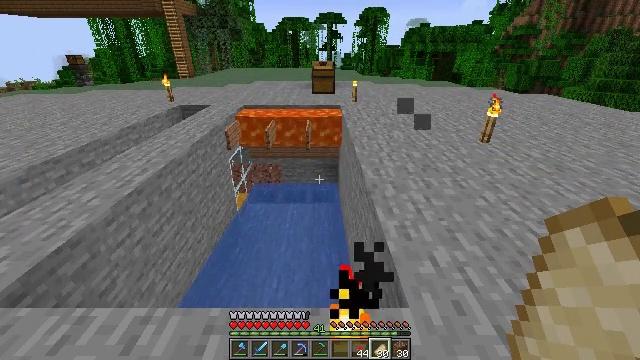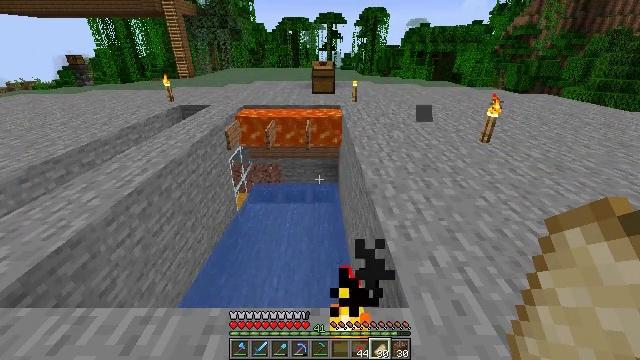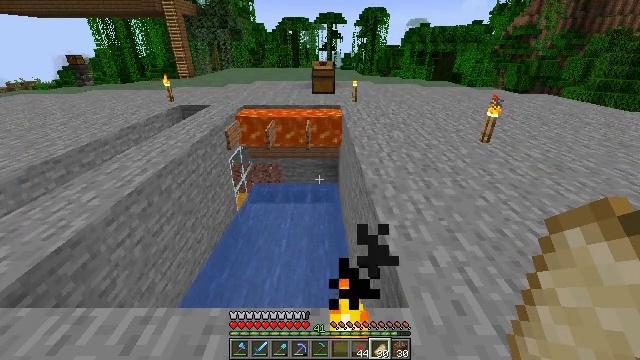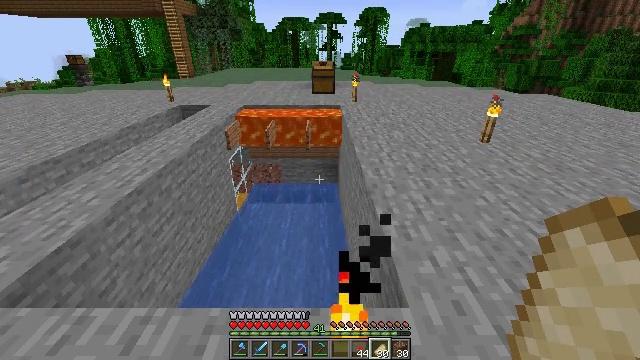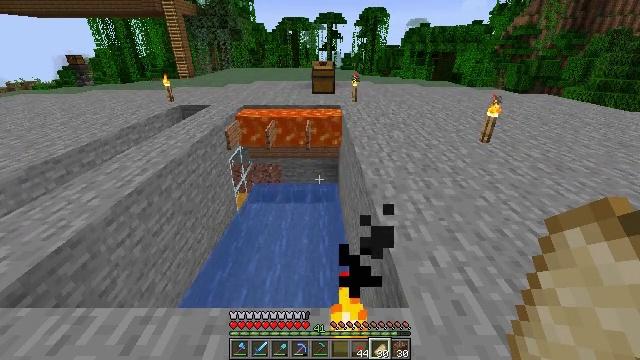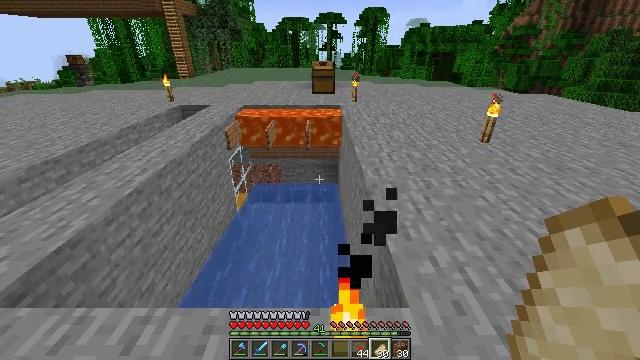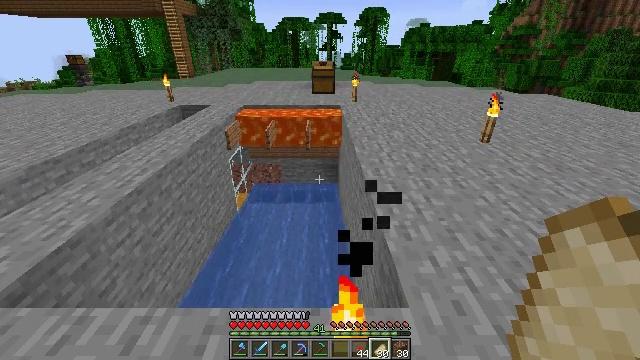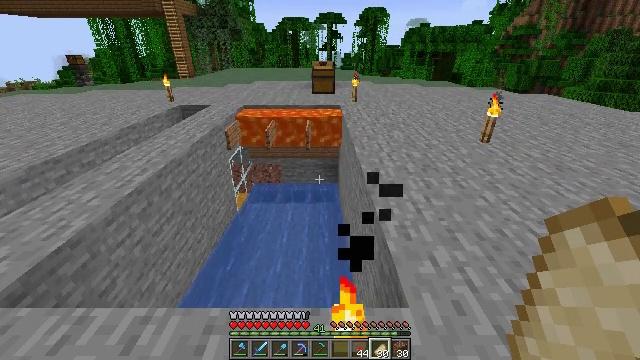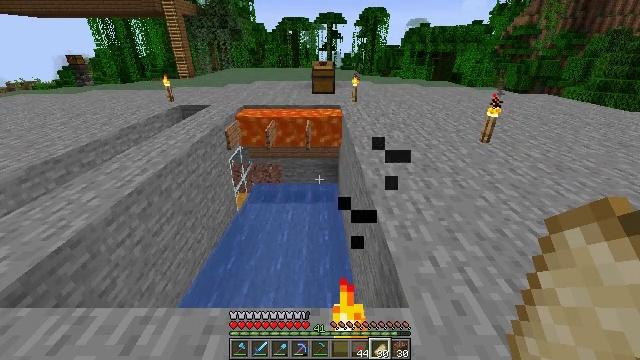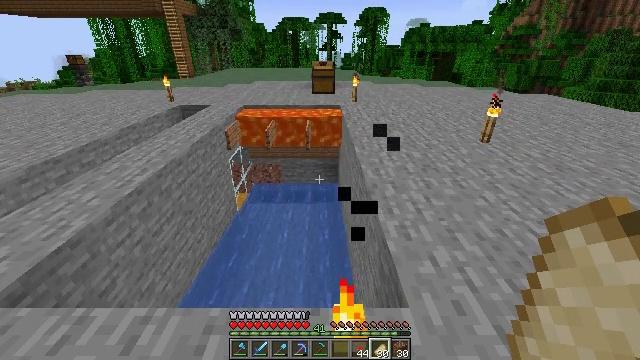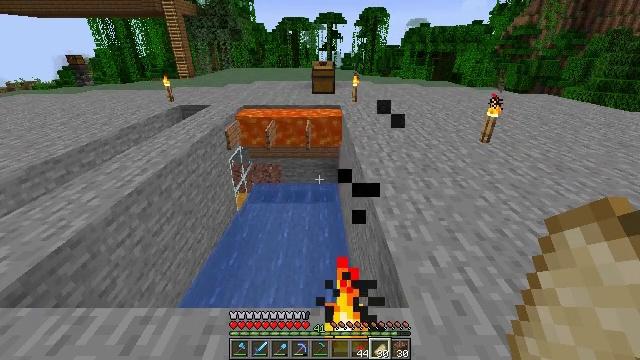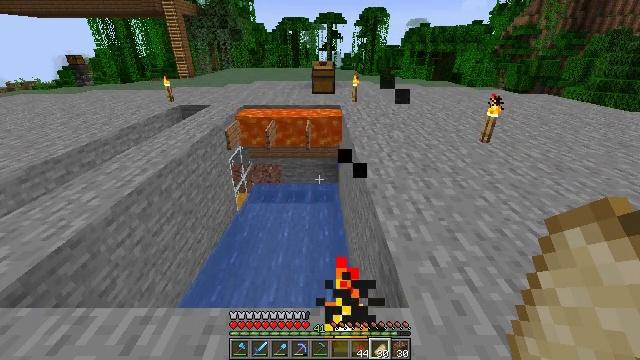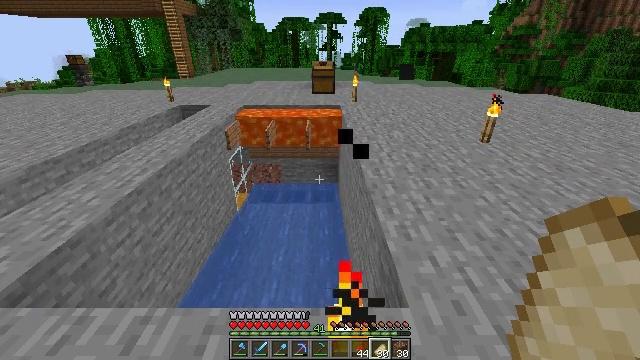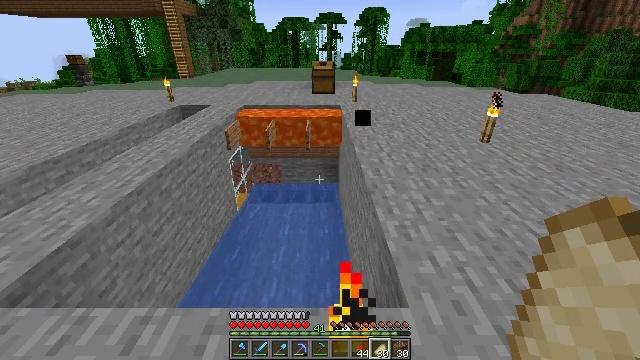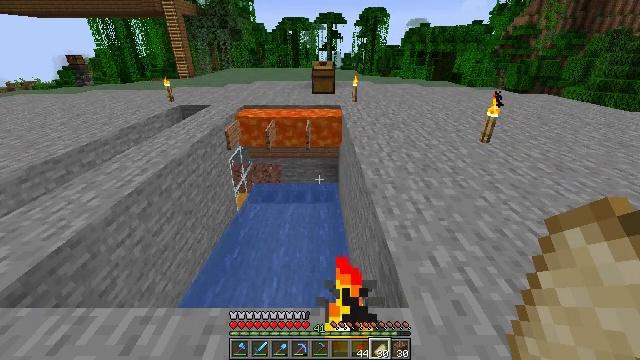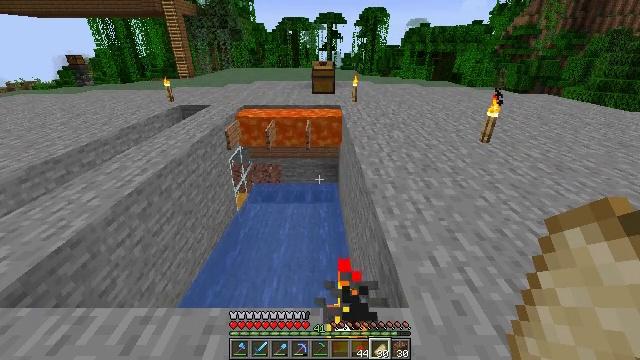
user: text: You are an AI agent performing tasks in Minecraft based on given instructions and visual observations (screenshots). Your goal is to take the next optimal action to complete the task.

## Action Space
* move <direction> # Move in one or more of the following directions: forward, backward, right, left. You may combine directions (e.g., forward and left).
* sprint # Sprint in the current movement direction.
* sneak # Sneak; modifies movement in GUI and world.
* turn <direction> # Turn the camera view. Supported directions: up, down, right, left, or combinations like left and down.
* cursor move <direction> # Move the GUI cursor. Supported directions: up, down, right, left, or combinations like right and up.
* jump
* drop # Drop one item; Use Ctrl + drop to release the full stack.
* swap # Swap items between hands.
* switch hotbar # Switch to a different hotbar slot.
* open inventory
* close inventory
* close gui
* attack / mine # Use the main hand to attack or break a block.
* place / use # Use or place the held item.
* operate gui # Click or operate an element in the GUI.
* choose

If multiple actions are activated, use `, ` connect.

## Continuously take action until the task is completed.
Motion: motion action
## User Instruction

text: Craft a dried kelp block.
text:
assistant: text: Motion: no_op
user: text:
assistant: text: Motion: no_op
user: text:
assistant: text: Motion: no_op
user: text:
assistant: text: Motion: no_op
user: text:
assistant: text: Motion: no_op
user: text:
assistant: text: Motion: no_op
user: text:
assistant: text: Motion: no_op
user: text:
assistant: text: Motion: no_op
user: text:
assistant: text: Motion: no_op
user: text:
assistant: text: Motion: no_op
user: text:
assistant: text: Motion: no_op
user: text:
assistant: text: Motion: no_op
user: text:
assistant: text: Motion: no_op
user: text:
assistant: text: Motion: no_op
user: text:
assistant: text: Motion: no_op
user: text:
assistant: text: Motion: no_op
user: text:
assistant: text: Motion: no_op
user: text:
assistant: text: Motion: no_op
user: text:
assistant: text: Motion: no_op
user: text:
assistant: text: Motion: no_op
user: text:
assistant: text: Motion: no_op
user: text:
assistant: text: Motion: no_op
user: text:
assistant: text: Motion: no_op
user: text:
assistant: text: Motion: no_op
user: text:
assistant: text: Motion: no_op
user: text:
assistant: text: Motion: no_op
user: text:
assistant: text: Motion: no_op
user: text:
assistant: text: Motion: no_op
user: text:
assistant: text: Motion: no_op
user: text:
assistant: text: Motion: no_op